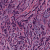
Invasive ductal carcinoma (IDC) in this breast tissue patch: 1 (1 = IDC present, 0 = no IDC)